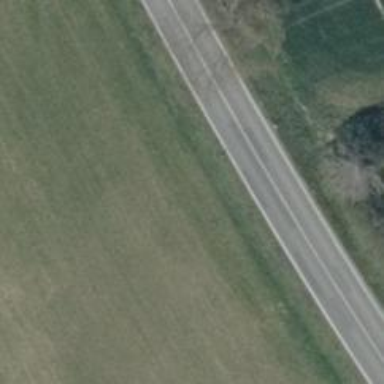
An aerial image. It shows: Secondary road with asphalt surface.